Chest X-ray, PA view. Patient: 61 years old, sex M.
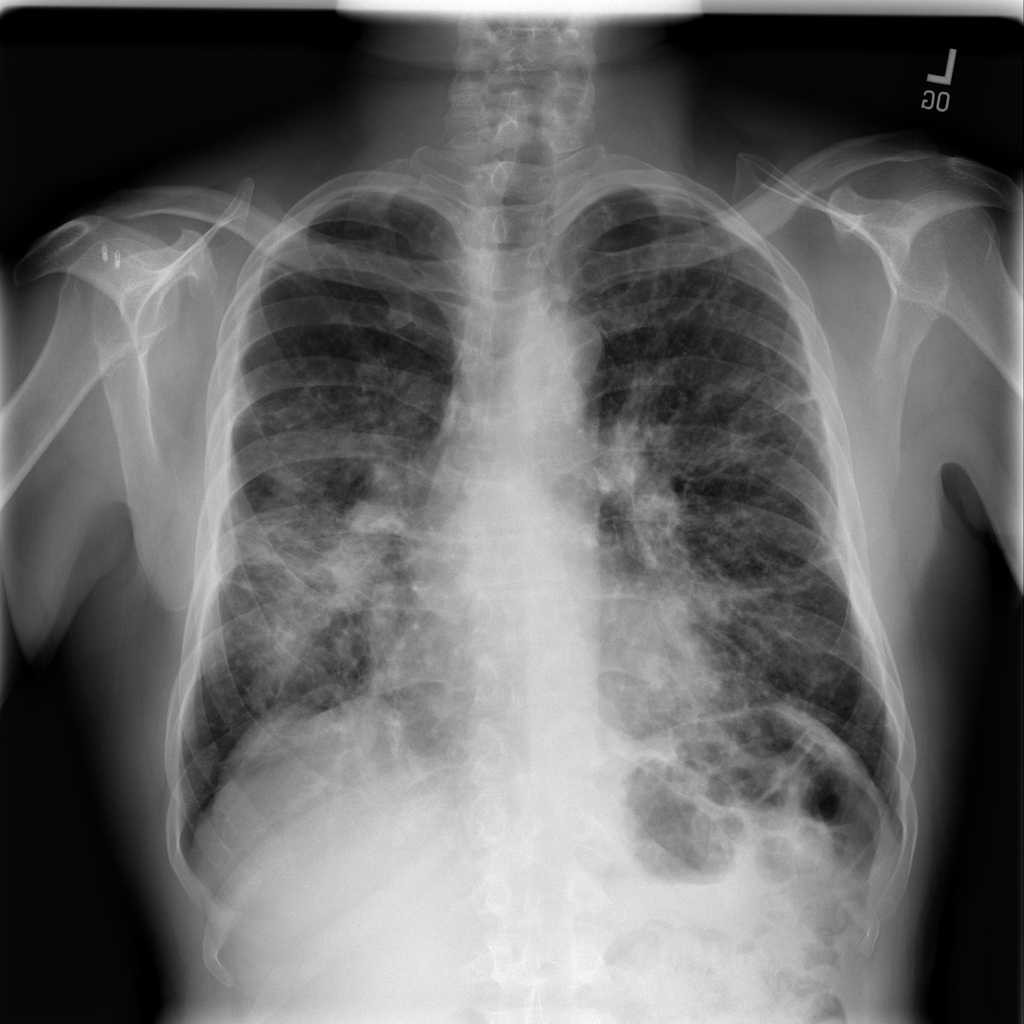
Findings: Nodule